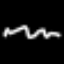
Label: squiggle